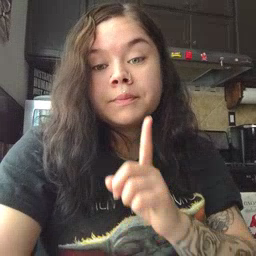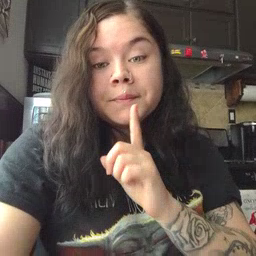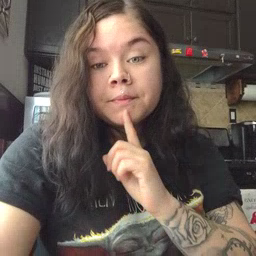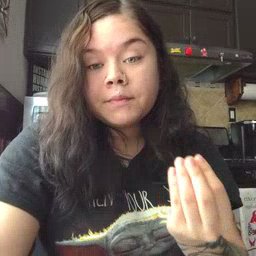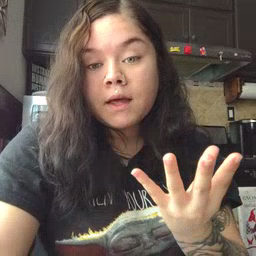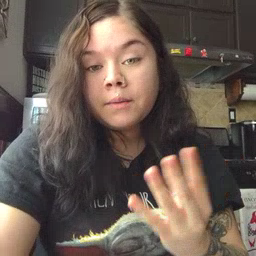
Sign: lamp